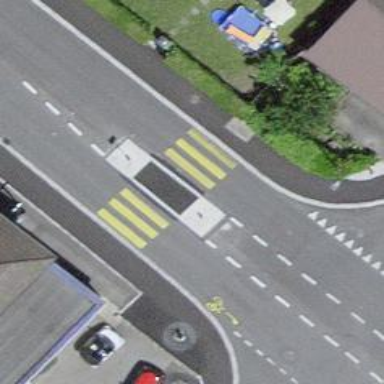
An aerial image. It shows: Uncontrolled road crossing with pedestrian island.